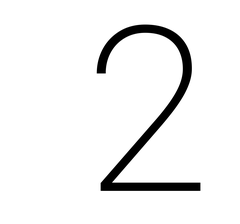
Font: Roboto_ExtraLight